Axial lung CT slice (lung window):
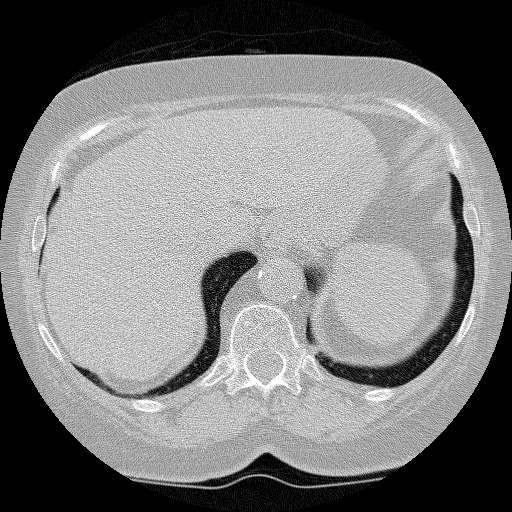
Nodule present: no